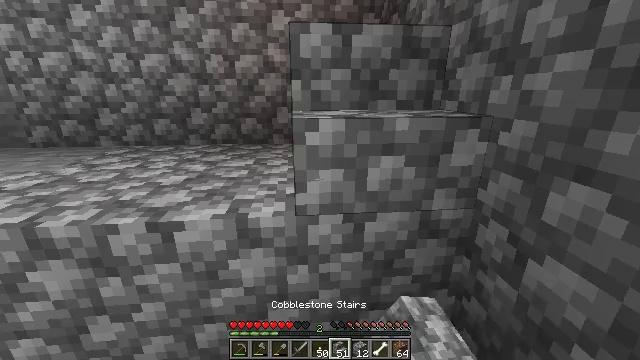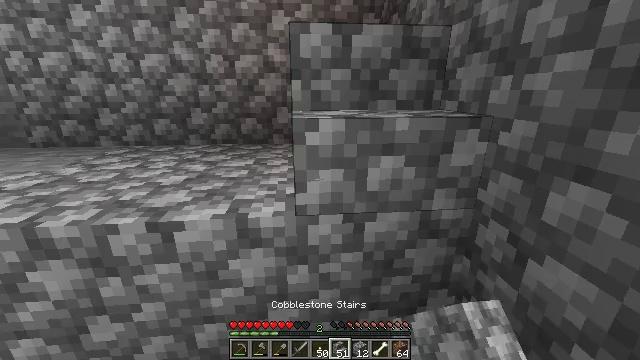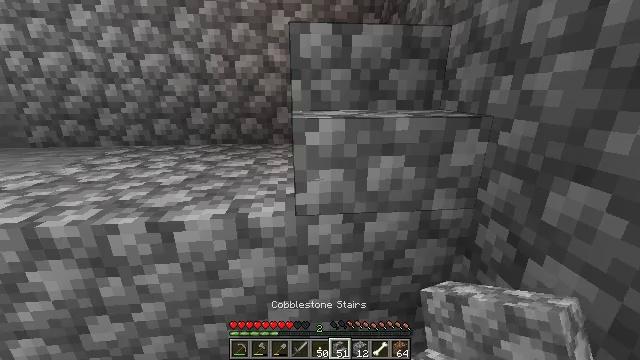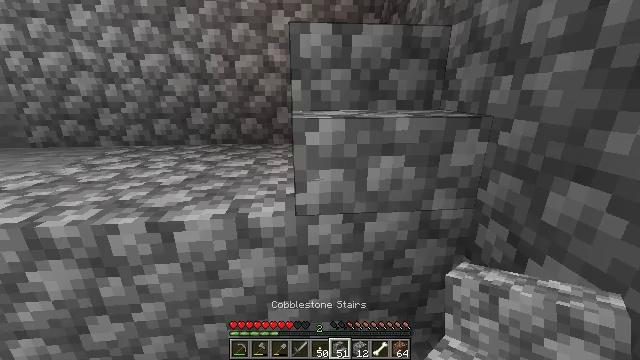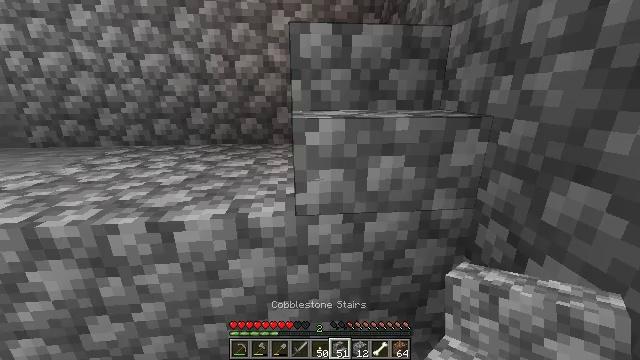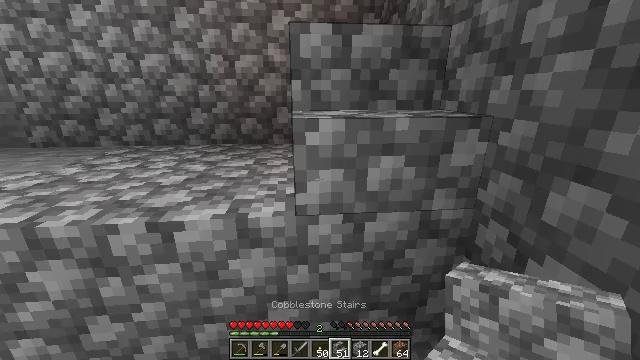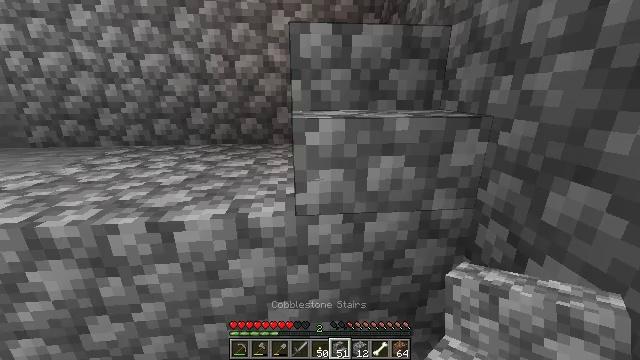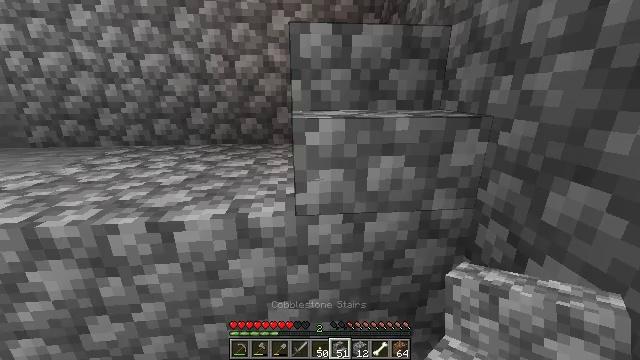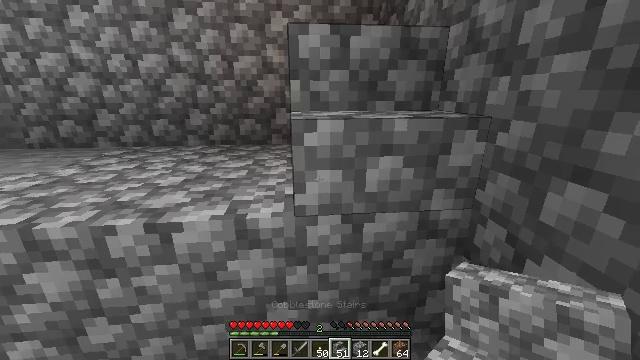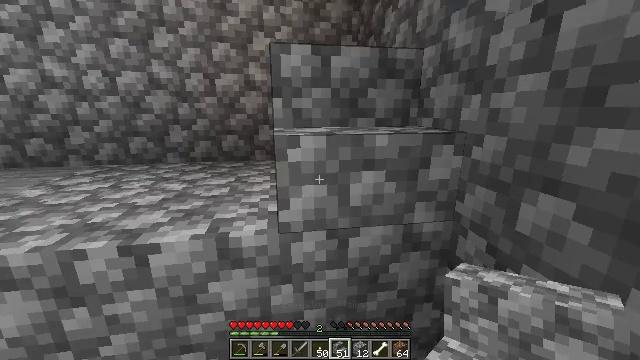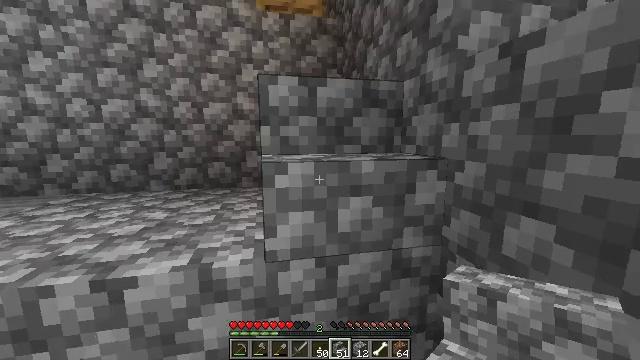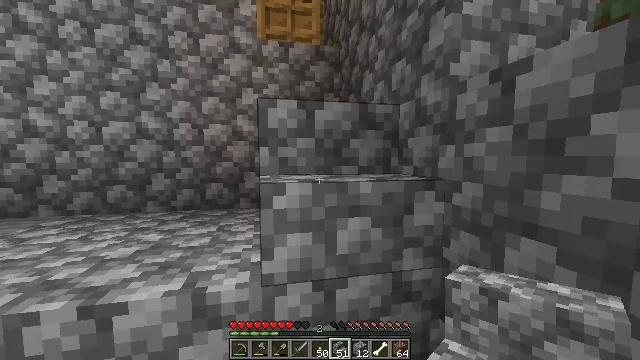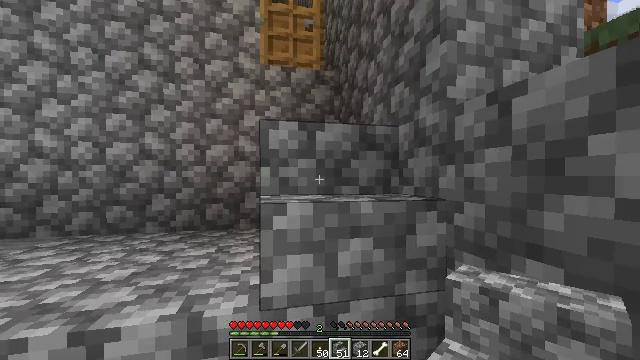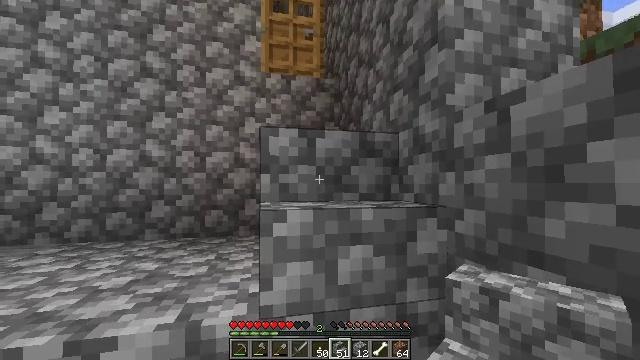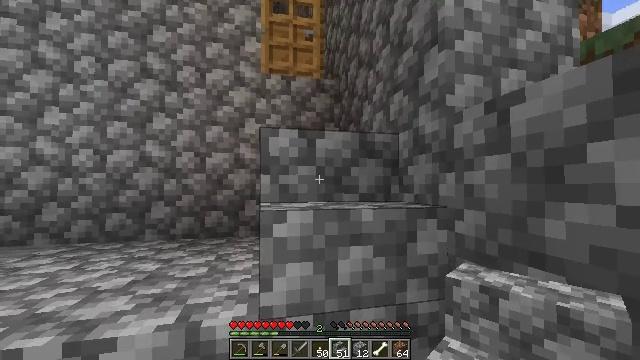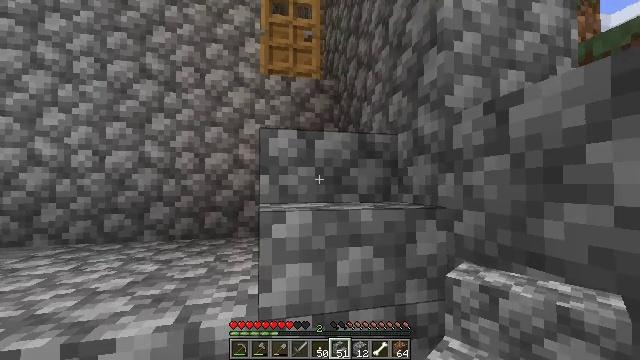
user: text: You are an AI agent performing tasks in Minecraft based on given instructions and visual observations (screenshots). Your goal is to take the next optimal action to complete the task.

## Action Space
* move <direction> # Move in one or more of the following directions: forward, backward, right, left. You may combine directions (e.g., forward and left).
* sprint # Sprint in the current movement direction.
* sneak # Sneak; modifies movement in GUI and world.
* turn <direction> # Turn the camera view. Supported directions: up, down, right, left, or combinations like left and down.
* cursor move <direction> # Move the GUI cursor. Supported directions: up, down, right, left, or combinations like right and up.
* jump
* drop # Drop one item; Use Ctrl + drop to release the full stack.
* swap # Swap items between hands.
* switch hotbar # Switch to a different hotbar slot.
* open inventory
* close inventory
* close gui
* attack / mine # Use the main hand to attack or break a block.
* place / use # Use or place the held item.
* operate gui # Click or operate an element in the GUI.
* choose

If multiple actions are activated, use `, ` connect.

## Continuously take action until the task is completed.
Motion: motion action
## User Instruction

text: Collect the cobblestone stairs.
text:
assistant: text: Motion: no_op
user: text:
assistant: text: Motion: no_op
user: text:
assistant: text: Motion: no_op
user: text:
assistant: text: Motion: no_op
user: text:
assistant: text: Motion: no_op
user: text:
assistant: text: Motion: no_op
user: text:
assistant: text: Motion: no_op
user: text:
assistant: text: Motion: no_op
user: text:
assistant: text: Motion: turn right and up
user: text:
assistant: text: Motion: turn right and up
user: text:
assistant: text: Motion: turn up
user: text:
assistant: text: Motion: turn up
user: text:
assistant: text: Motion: turn up
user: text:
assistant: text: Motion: no_op
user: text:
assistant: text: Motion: no_op
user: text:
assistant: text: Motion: no_op
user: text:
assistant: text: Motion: no_op
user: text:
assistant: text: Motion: move forward
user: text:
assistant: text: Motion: move forward
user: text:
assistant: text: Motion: move forward
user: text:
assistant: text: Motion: move forward
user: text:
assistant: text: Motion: move forward
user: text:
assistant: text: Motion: move forward and move left
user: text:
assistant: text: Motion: move forward and move left
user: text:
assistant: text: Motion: move forward and move left
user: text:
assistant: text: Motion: move forward and move left
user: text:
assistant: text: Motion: move forward and move left
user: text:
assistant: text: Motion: no_op
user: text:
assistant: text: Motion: no_op
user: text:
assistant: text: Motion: no_op